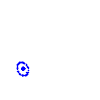
Particle: kaon